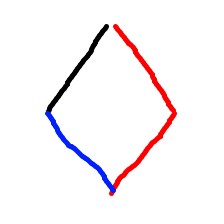
Shape: rhombus